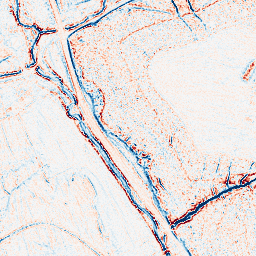
Category: edge_preserving
Decomposition family: bilateral
Decomposition parameters: d: 5
sigma_color: 50
sigma_space: 100
Upsampling method: linear_exact
Upsampling parameters: scale: 2
Upsampling scale: 2